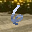
Label: 6